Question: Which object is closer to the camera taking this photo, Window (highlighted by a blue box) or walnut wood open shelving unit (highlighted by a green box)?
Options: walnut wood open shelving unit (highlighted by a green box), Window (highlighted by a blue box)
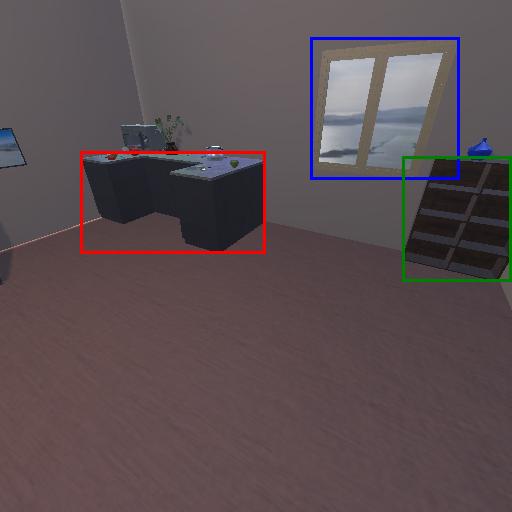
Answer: walnut wood open shelving unit (highlighted by a green box)